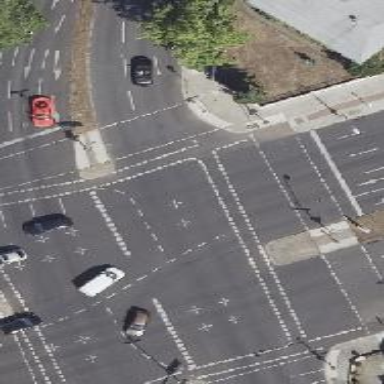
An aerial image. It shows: Crossing with traffic signals.